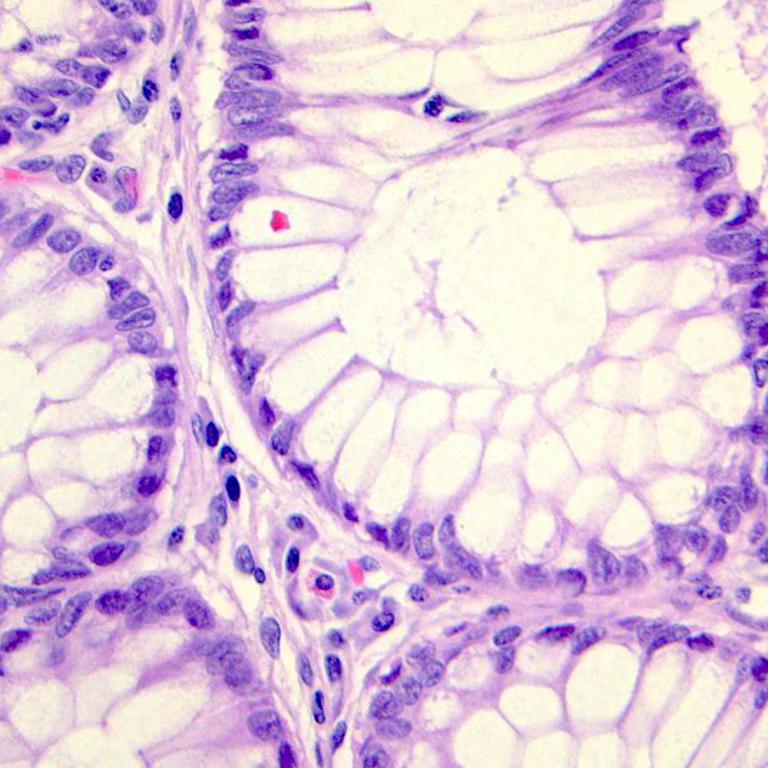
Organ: colon
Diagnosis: benign